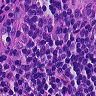
Metastatic tissue present: no